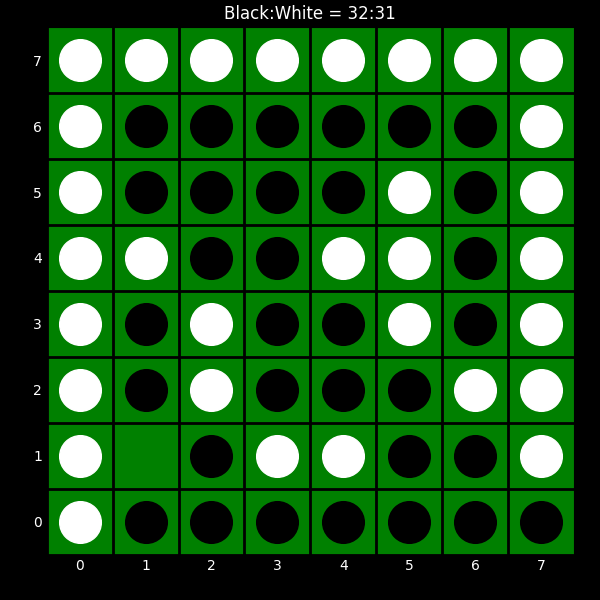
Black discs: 32
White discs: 31